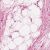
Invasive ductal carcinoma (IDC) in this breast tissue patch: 0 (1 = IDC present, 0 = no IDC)